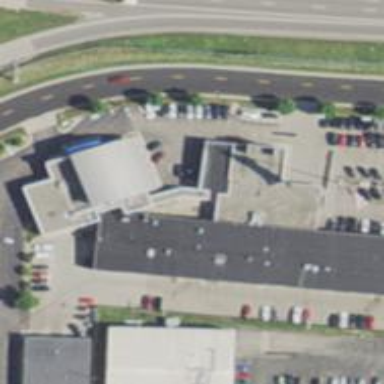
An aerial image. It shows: Car shop building.